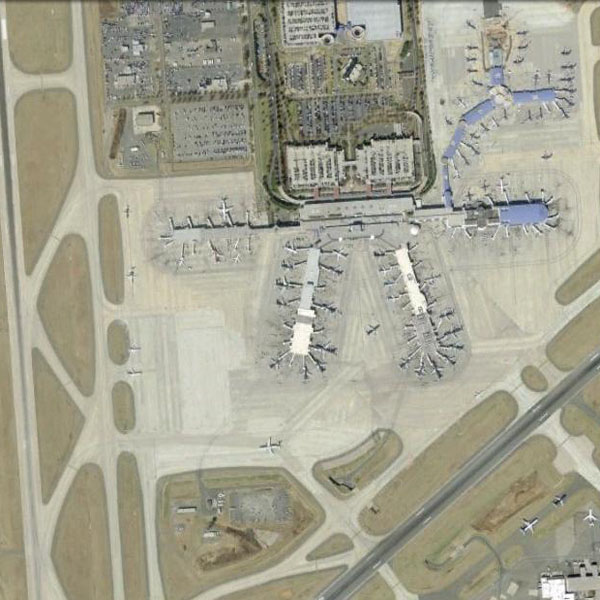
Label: Airport